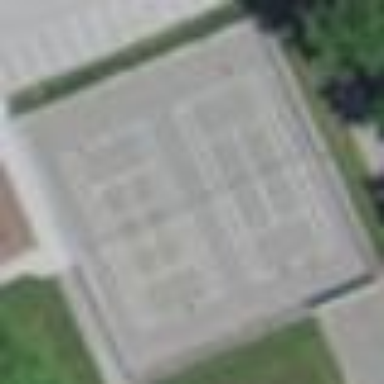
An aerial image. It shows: Tennis court on the leisure land pitch.